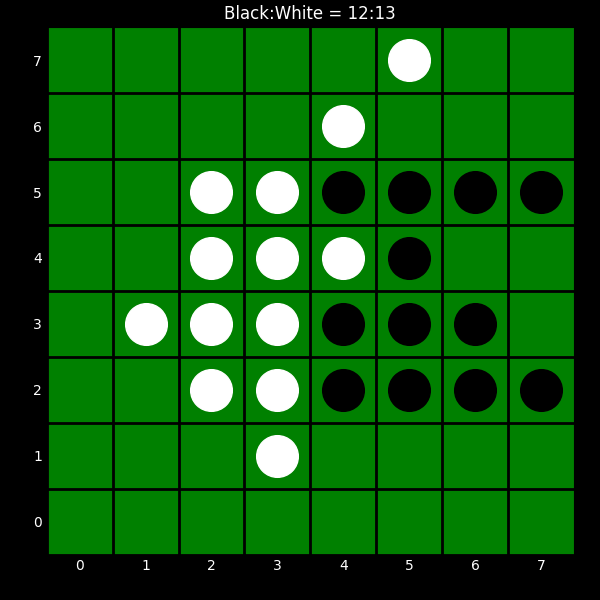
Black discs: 12
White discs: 13